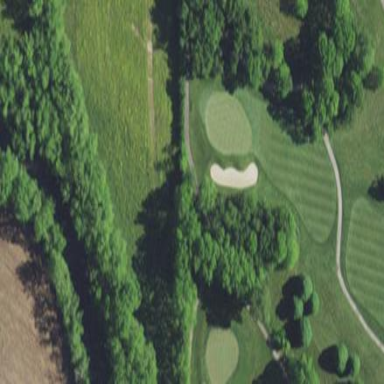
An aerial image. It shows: Golf fairway in the image.